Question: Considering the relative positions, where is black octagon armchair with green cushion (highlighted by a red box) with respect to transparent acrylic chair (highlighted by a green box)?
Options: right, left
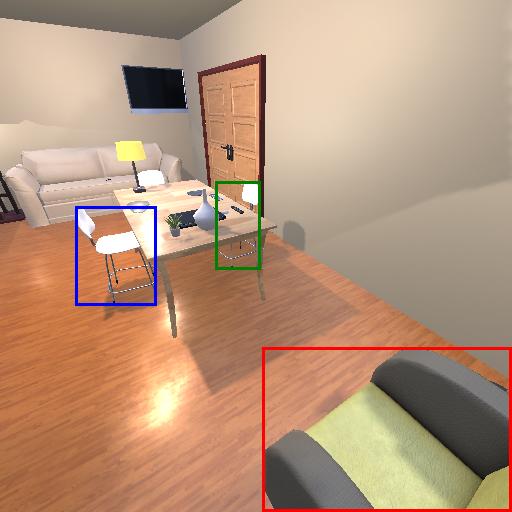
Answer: right